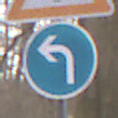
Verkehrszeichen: VorgeschriebeneFahrtrichtungLinks
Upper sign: Lichtzeichenanlage
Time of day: MorningAfternoon
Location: Outdoor (Nature)
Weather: Overcast
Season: Autumn
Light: Natural